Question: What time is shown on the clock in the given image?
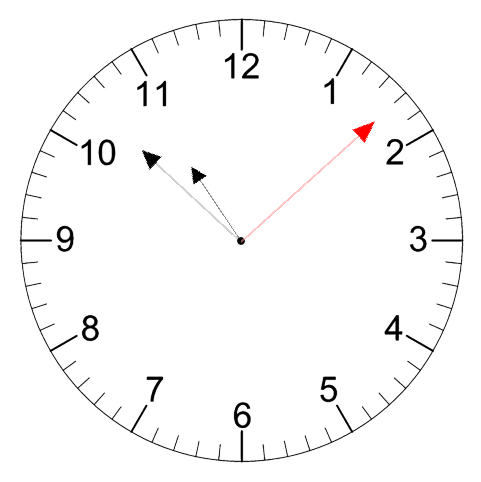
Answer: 10:52:08